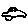
Label: car